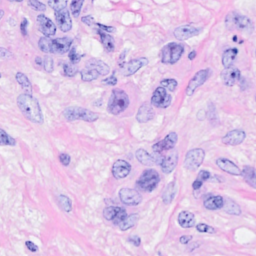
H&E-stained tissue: Breast